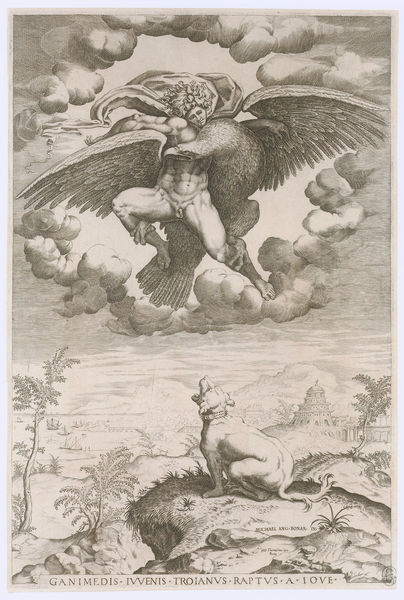
Titel: Die Entführung des Ganymed
Künstler: Nicolas Beatrizet
Institution: Staatliche Kunstsammlung Dresden, Kupferstichkabinett, Inv.Nr. A 87372
Schlagwörter: adler, baum, berg, felsen, flügel, himmel, kampf, nackt, umhang, vogel, wolken, gras, hund, federn, turm, engel, beine, schwanz, füße, muskeln, palme, druck, greifvogel, kupferstich, bellen, latein, graik, offenbahrung